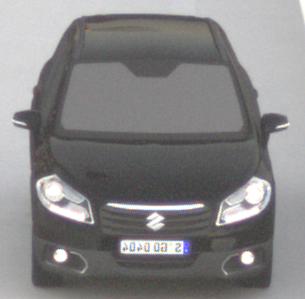
Make: Suzuki
Model: SX4 S-Cross 1.6
Detailed model: SX4 (II) S-Cross
Model produced from: 2013/10
Model produced until: 2015/08
Doors: 5
Color: black
Road condition: dry road
Daytime: sunrise or sunset
Contrast: low contrast